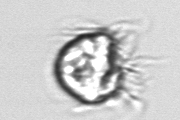
Label: Leegaardiella_ovalis